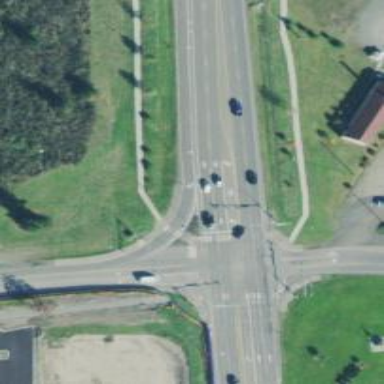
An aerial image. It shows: Tertiary link road.